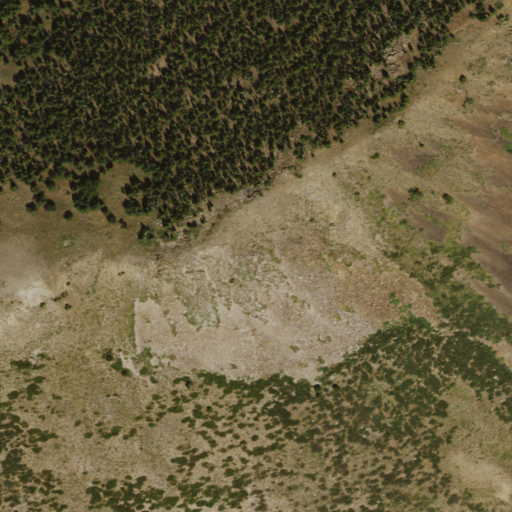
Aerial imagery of mountain in Nevada named Silver Mountain containing shrub and evergreen forest